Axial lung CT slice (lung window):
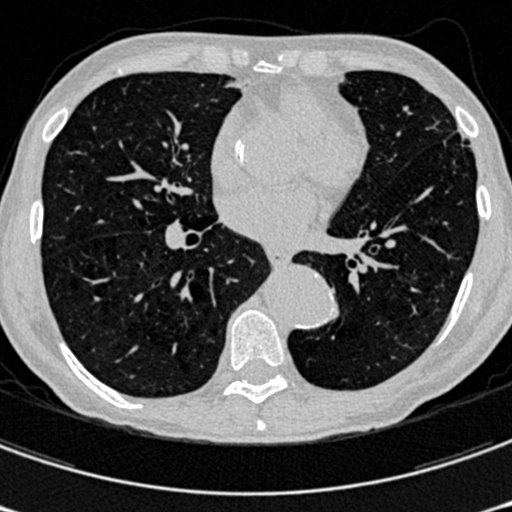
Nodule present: no